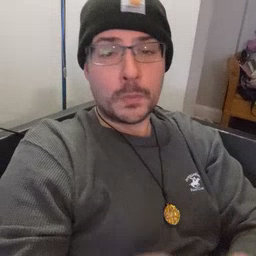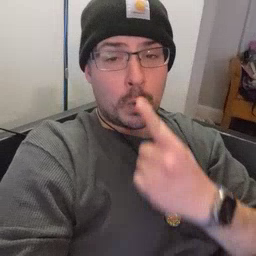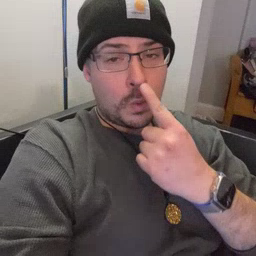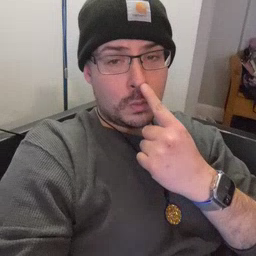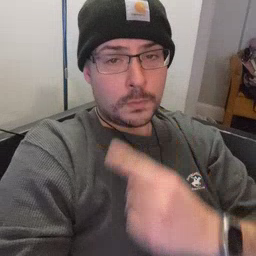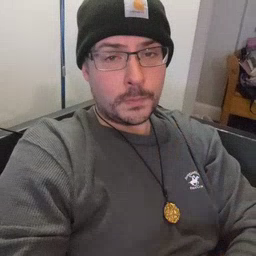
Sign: nose